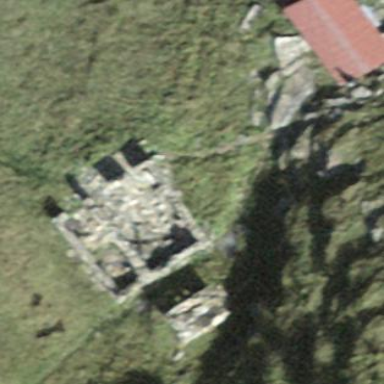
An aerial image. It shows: Scene of historic ruins.